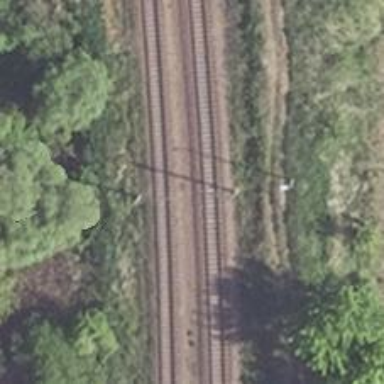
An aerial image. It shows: Historic railway junction with crossover.